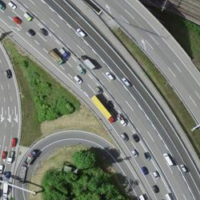
EUNIS habitat code: 57
Species observed at this site:
Chorthippus biguttulus